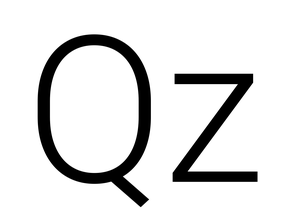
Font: Roboto_Light